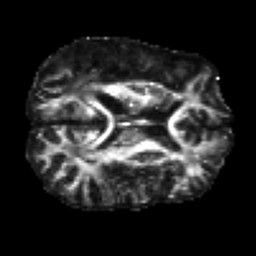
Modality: FA
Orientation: axial
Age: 45
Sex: male
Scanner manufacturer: siemens
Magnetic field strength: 3 T
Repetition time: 7.3 s
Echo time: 0.087 s